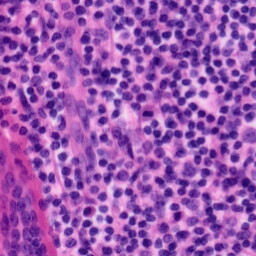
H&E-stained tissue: Tonsil